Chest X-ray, PA view. Patient: 42 years old, sex F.
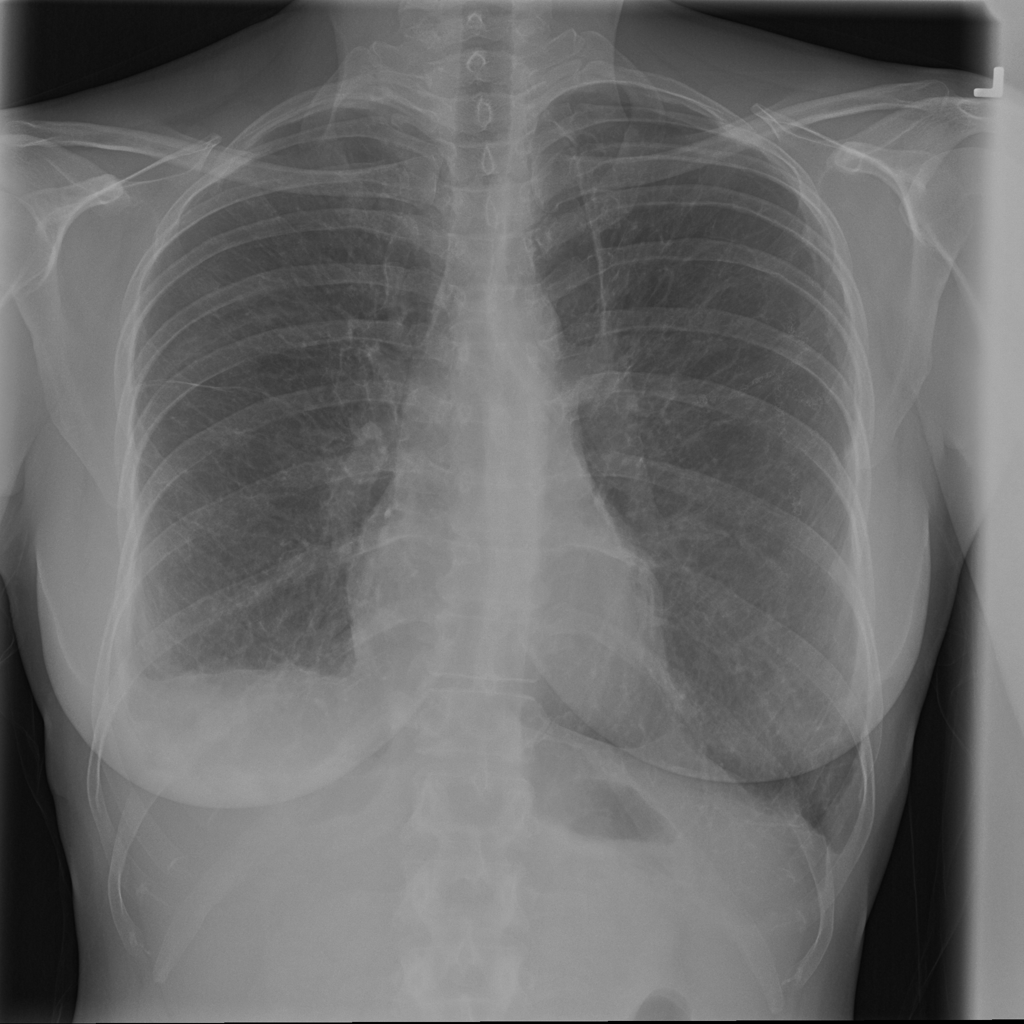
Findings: Pneumothorax